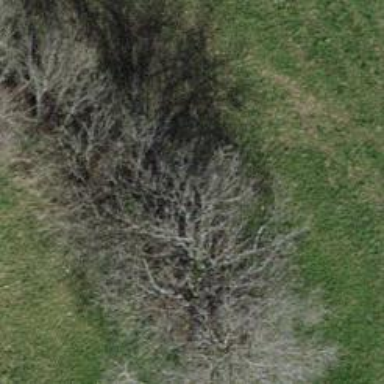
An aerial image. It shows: Single tag "natural: tree."